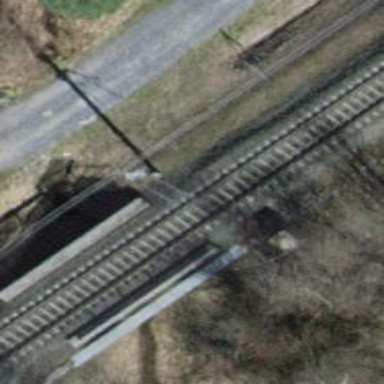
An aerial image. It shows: Single track railway with electrified contact line. The track type is main.